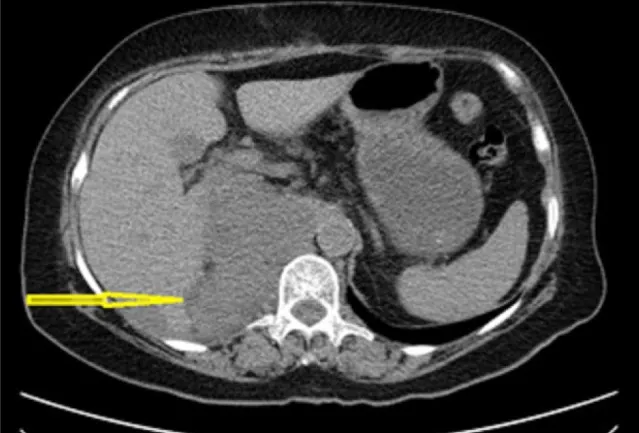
Postoperative abdominopelvic CT scan demonstrates local recurrence and liver metastasis (Arrow).
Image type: radiology (ct)